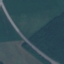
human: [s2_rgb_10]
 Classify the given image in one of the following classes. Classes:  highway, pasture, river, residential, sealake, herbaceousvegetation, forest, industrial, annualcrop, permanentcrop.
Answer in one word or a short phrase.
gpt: Highway